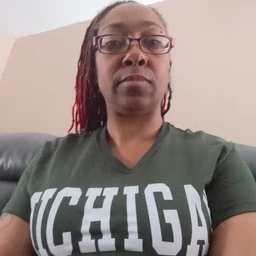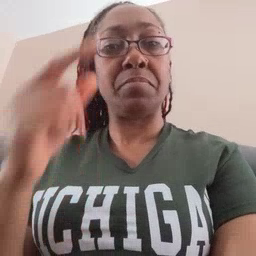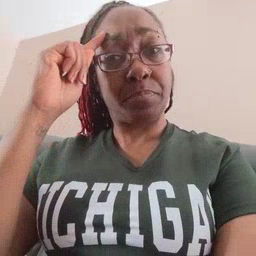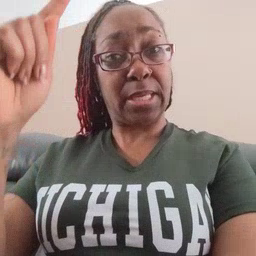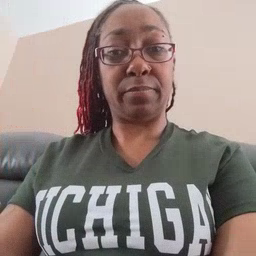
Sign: penny